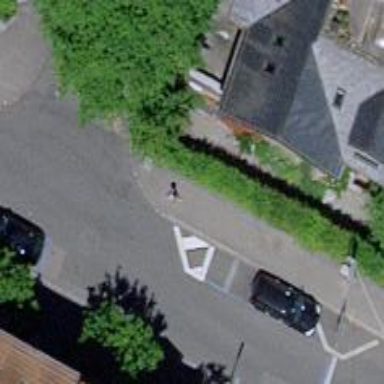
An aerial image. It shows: Kerb barrier.